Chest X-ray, PA view. Patient: 35 years old, sex M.
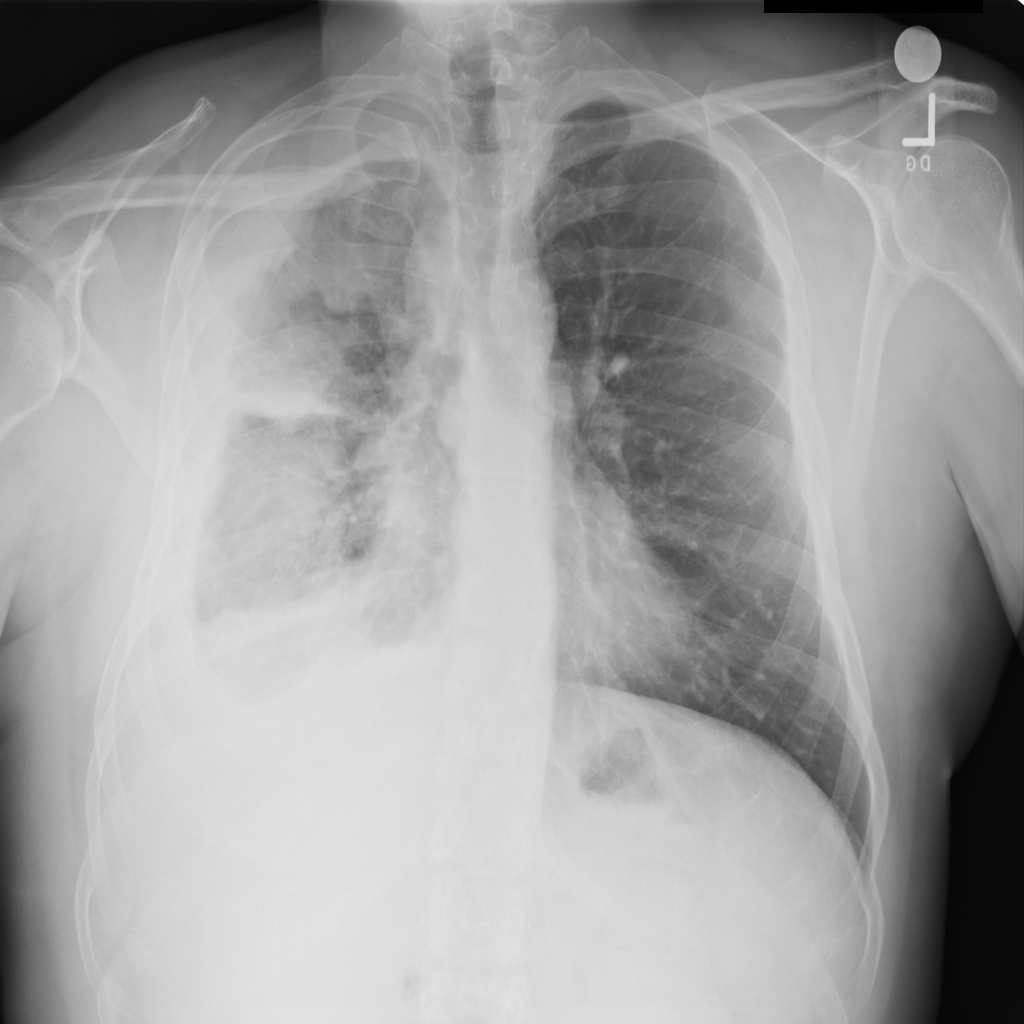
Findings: No Finding